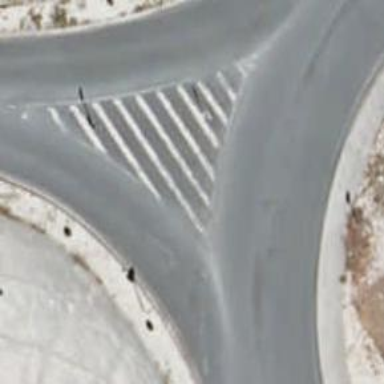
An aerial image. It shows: Road with "give way" sign.